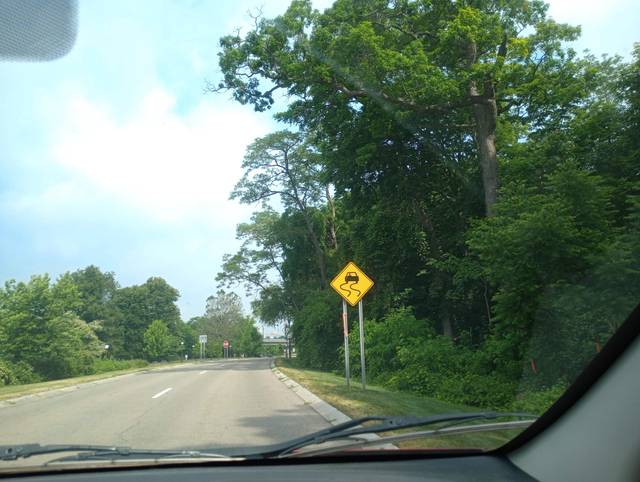
Region: Canada
Coordinates: 43.082, -79.061